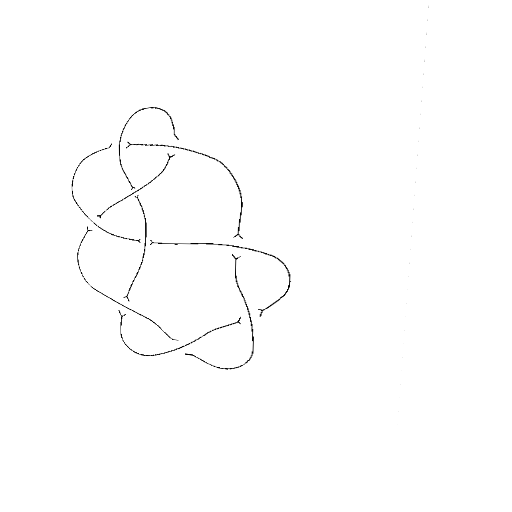
Crossing number: 9